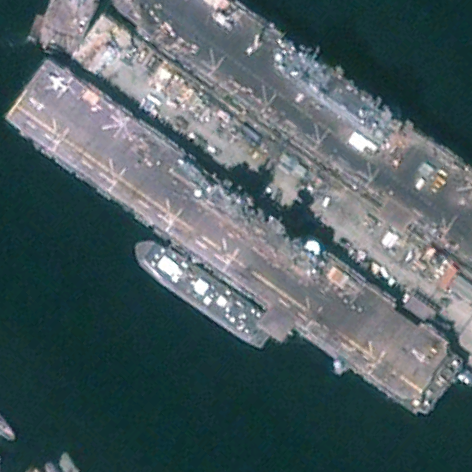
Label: assault